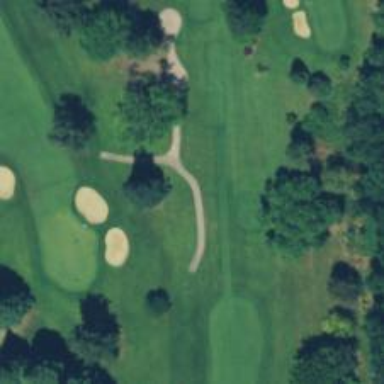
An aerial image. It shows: Service road used as golf cart path.